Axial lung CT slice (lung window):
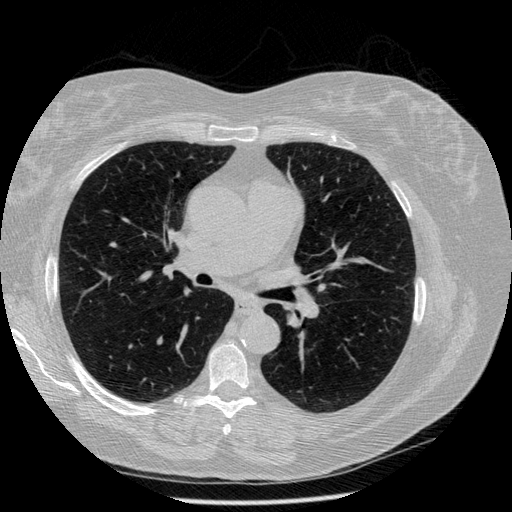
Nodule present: no